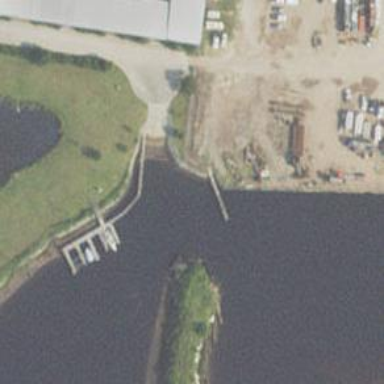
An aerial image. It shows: Slipway on leisure land.